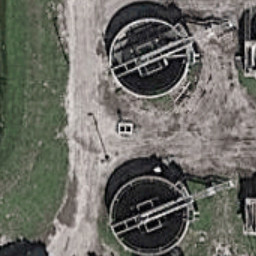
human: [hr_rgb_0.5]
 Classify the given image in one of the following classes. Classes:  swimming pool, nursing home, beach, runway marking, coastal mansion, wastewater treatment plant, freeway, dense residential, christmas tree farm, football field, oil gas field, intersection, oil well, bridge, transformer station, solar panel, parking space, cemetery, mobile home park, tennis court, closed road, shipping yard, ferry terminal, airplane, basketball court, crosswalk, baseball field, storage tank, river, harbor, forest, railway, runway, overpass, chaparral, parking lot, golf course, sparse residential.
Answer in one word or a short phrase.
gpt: wastewater treatment plant